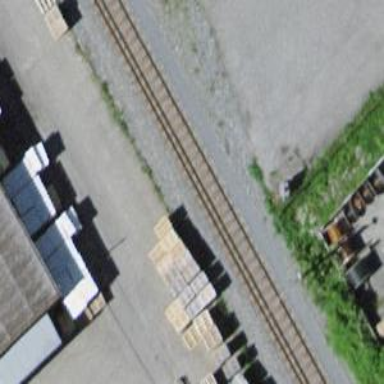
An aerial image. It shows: Abandoned railway spur with one track.